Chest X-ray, PA view. Patient: 46 years old, sex F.
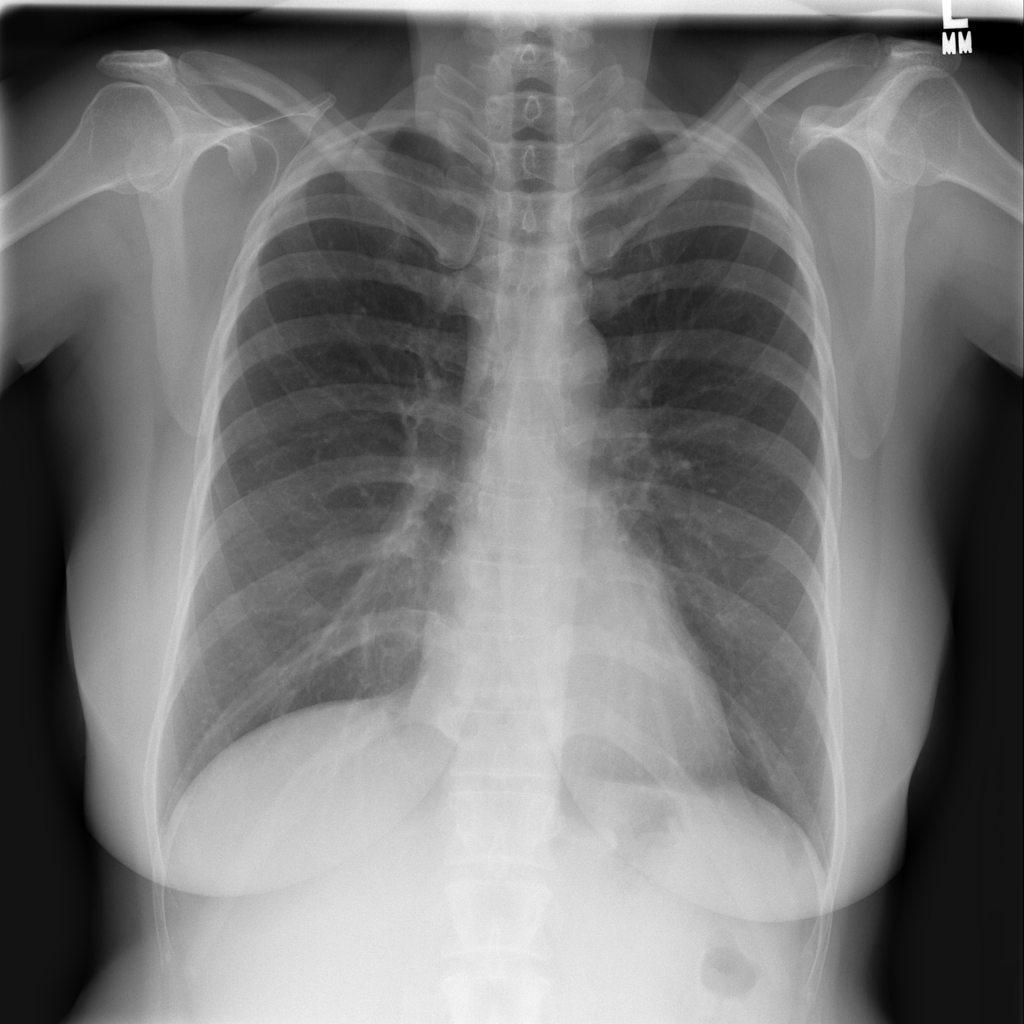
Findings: No Finding